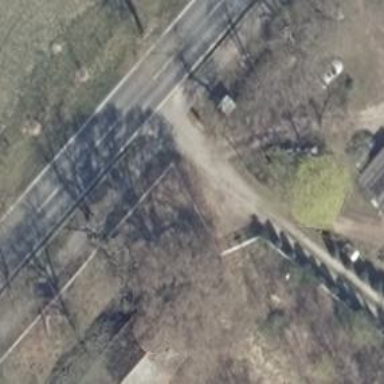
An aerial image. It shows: Driveway.